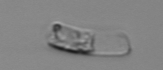
Label: Guinardia_striata